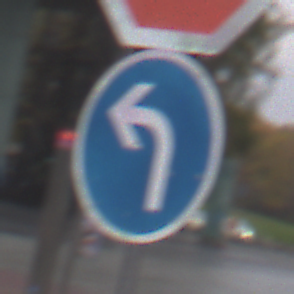
Verkehrszeichen: VorgeschriebeneFahrtrichtungLinks
Zusatzzeichen oben: Stop
Umgebung: Outdoor, Urban
Tageszeit: MorningAfternoon
Wetter: Overcast
Licht: Natural
Jahreszeit: NotSpecified
Kontrast: LowContrast